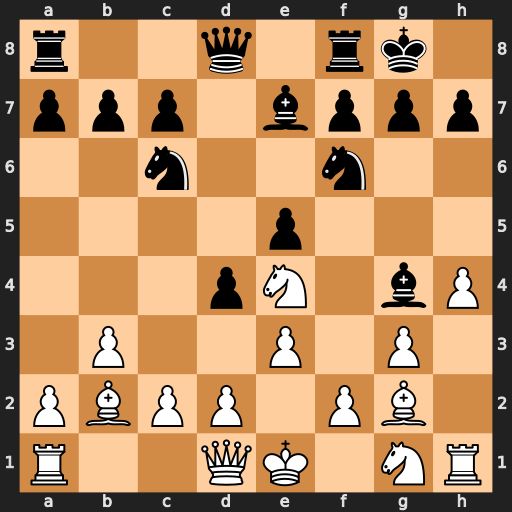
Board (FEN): r2q1rk1/ppp1bppp/2n2n2/4p3/3pN1bP/1P2P1P1/PBPP1PB1/R2QK1NR
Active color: w
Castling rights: KQ
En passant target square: -
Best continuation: Nxf6+ Bxf6 Qxg4